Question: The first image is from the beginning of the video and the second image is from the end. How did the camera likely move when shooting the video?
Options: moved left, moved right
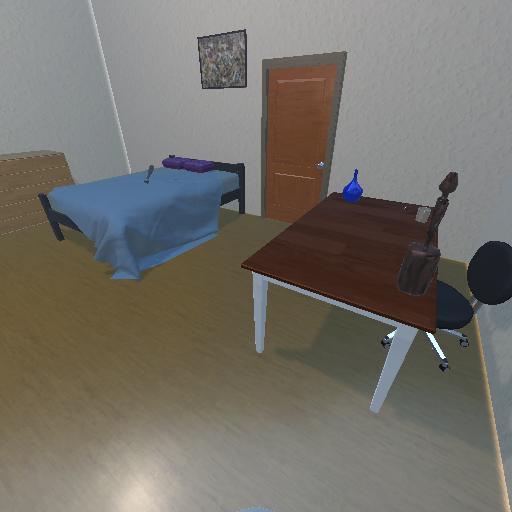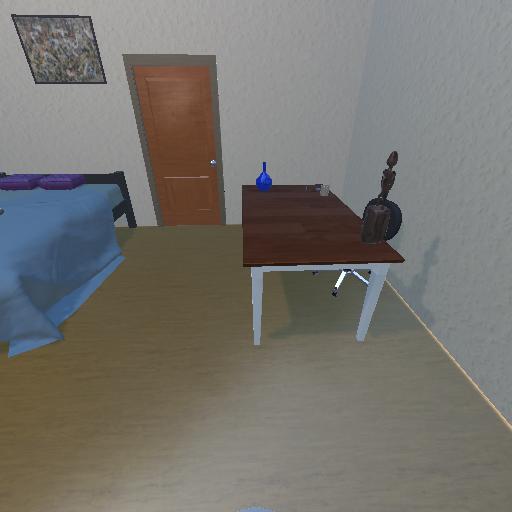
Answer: moved left